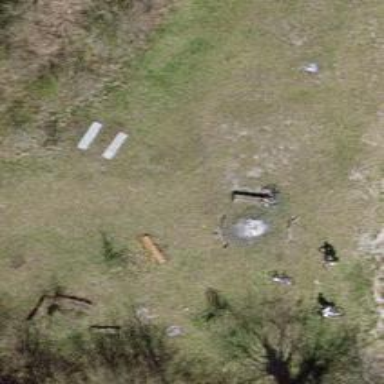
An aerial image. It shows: Picnic site popular for tourists.